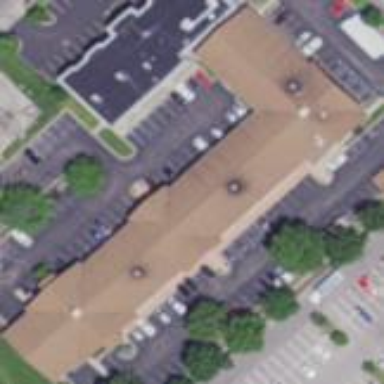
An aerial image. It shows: Building that is motel.